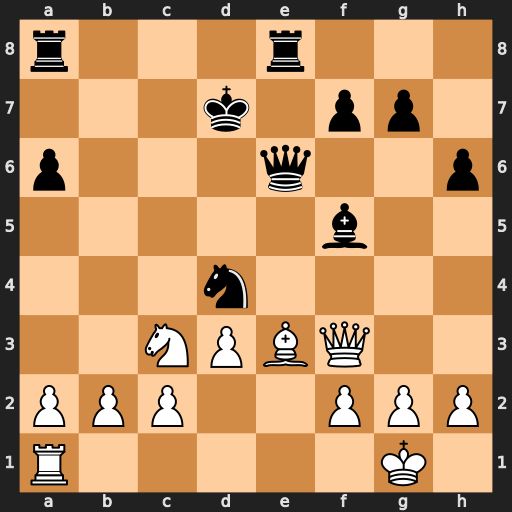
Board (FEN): r3r3/3k1pp1/p3q2p/5b2/3n4/2NPBQ2/PPP2PPP/R5K1
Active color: w
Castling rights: -
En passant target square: -
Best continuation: Qb7+ Kd8 Qxa8+